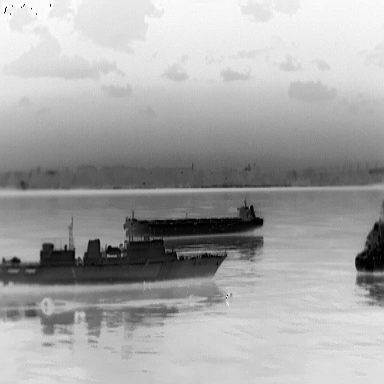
There are two warships in the infrared image.